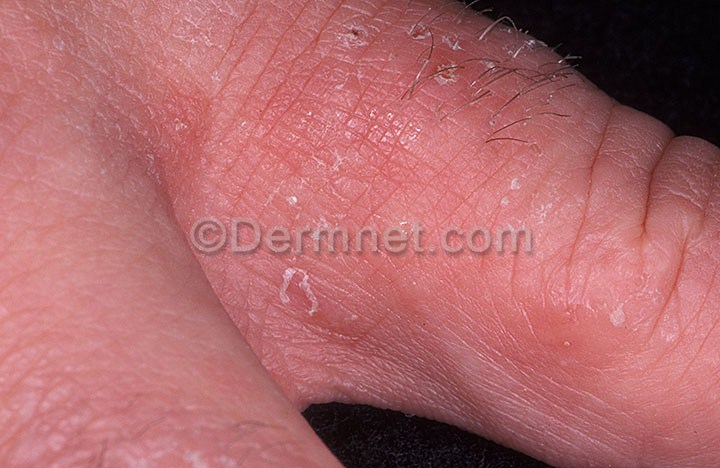
Disease: Scabies Lyme Disease and other Infestations and Bites